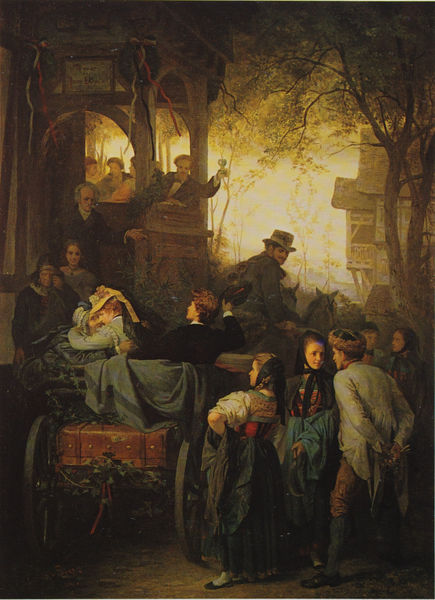
Titel: Abfahrt zur Hochzeitsreise
Künstler: Theodor Pixis
Standort: München
Institution: Städtische Galerie im Lenbachhaus
Schlagwörter: baum, blau, dunkel, gemälde, himmel, mann, schatten, bäume, frauen, gelb, grün, menschen, mädchen, stadt, äste, abend, braun, frau, glas, hell, hintergrund, hut, hüte, kleid, kleider, licht, männer, schwarz, straße, szene, weiss, blick, dach, gebäude, haus, rot, weg, fest, gesellschaft, leute, malerei, menge, schleife, zylinder, alt, anzug, feier, kappe, mützen, trinken, architektur, falten, kleidung, mensch, stein, häuser, mühle, natur, zweige, sonne, boden, gold, decke, familie, paar, personen, schleifen, renaissance, wald, bauern, genre, karren, kinder, pferd, pferde, räder, vorbau, deutschland, balkon, kopfbedeckung, magd, kuss, umarmung, düster, bogen, gasse, genremalerei, unterhaltung, zuschauer, fahne, gepäck, russland, schürzen, dorf, mauer, kutsche, speichen, beleuchtung, rad, wagen, abfahrt, treppe, wein, braut, draussen, stimmung, faltenwurf, junge, freude, anbau, bögen, umarmen, eingang, ruine, veranda, torbogen, abschied, lichtung, rückenfigur, weinen, jacken, kutscher, volk, bürgertum, kiste, hauben, wimpel, girlanden, tracht, biedermeier, schein, efeu, pforte, ländlich, reise, fachwerk, einfahrt, hochzeit, fellmütze, abreise, ankunft, begrüßung, bänder, waldmüller, postkutsche, brau, laube, tränen, gasthaus, wirtshaus, koffer, schenke, winken, pferdekutsche, häuder, bräutigam, heirat, hochzeitspaar, ampore, fachwerkhus, gastschenke, kutsch, prost, verabschiedung, hochzeitsfeier, te, weinfest, kuttsche, feiergesellschaft, gepäckt, afahrt, winkden